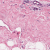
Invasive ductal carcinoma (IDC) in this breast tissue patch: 0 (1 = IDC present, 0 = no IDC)